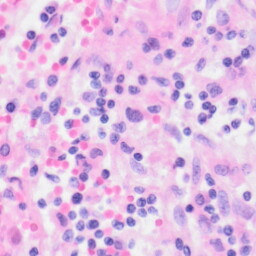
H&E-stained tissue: Kidney